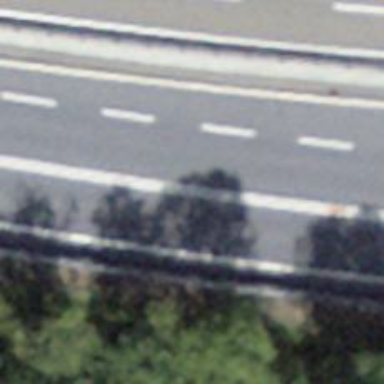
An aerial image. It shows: Asphalt motorway of trunk classification.